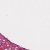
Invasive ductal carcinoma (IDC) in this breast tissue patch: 0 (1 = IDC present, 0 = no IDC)